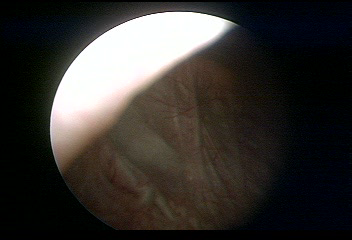
Modality: WLC
Class: Normal mucosa
Bladder cancer association: No